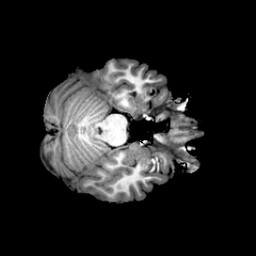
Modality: T1w
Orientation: axial
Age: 19
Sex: male
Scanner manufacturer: philips
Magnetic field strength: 3 T
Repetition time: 0.0082 s
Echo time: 0.0037 s